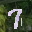
Label: 7